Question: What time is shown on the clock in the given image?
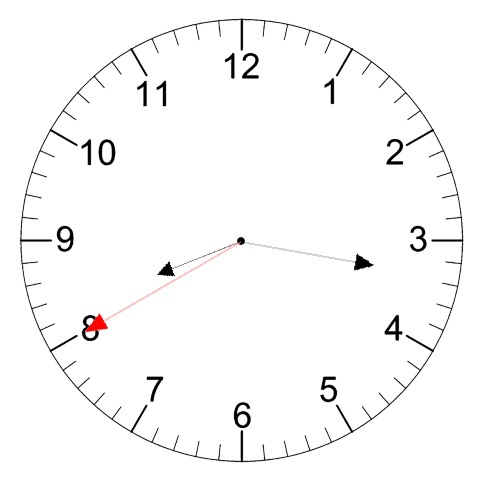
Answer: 08:16:40